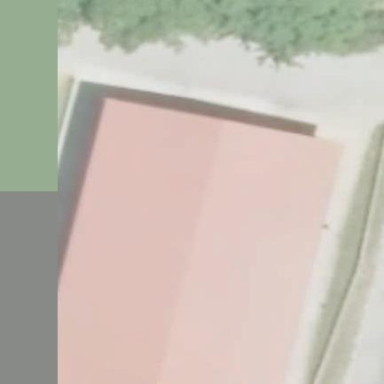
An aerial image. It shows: Building serving as shelter.